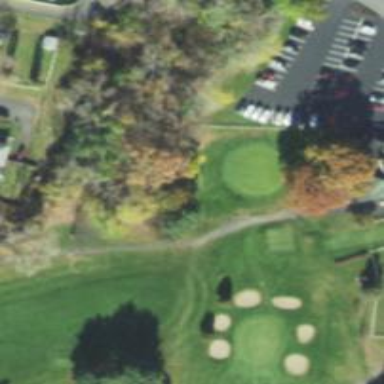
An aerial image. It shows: Path designated for golf carts.